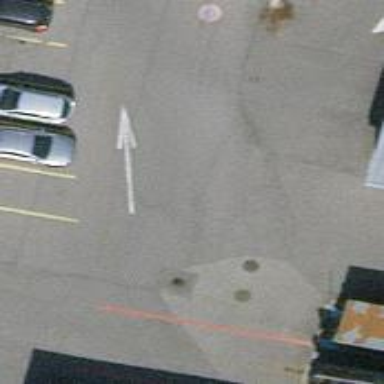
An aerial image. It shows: Parking aisle designated as service road.